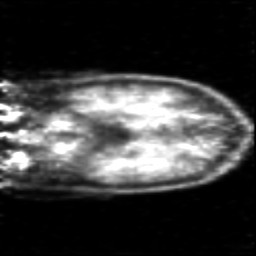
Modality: PET
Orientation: coronal
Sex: male
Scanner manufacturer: siemens